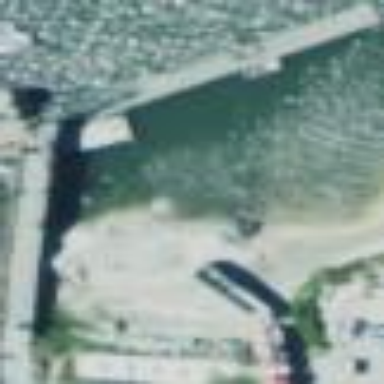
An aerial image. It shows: Man-made pier.